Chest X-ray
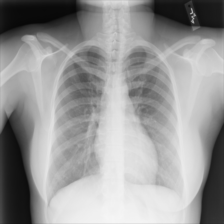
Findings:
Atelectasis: negative
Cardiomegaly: negative
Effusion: negative
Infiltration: negative
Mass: negative
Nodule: negative
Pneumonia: negative
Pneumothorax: negative
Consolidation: negative
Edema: negative
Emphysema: negative
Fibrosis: negative
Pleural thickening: negative
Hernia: negative